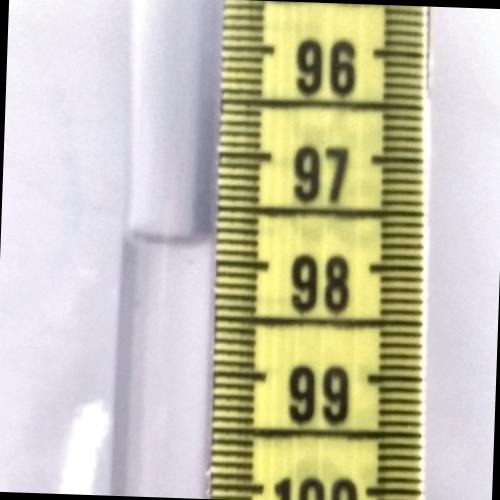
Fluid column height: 97.8 cm